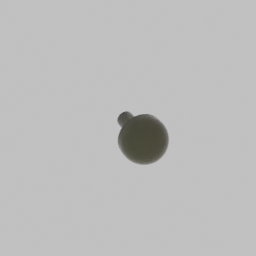
Label: lighting